Aerial crown-view tile of a tropical tree (Barro Colorado Island, Panama), acquired 20250414:
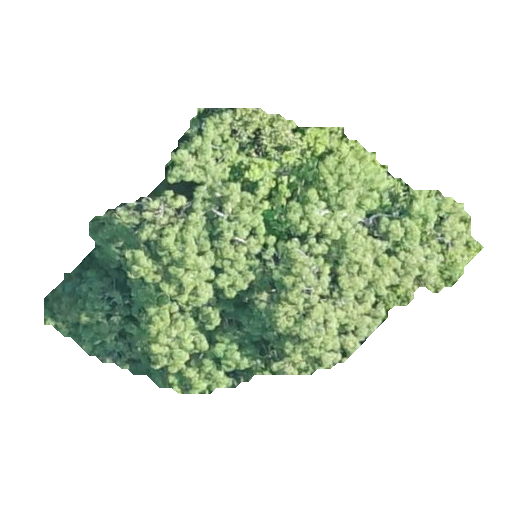
Species: Ceiba pentandra
GBIF accepted scientific name: Ceiba pentandra
Crown area: 114.802 m²